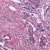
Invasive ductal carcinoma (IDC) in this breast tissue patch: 1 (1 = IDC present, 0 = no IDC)